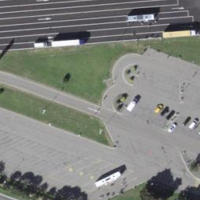
EUNIS habitat code: 54
Species observed at this site:
Salvia pratensis
Parus major
Garrulus glandarius
Fringilla coelebs
Buteo buteo
Ptyonoprogne rupestris
Motacilla alba
Carduelis carduelis
Turdus merula